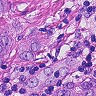
Metastatic tissue present: yes